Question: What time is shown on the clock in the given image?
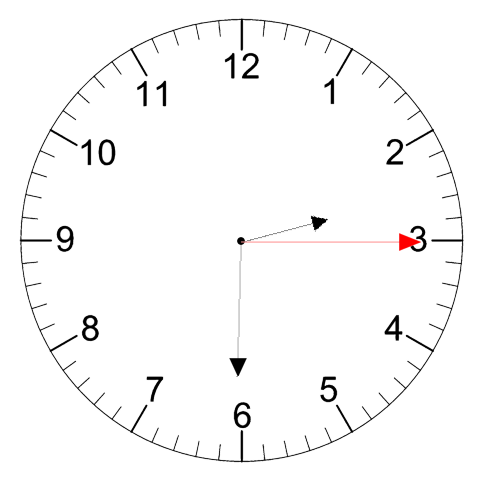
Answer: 02:30:15